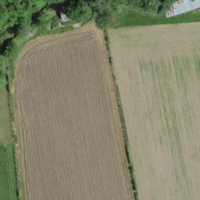
EUNIS habitat code: 44
Species observed at this site:
Ruscus aculeatus